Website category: sports
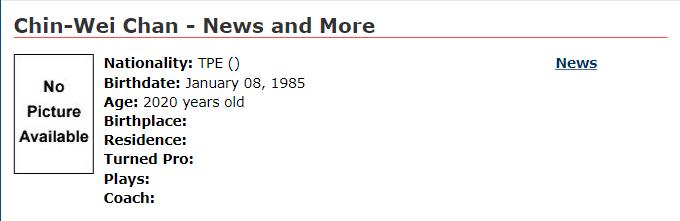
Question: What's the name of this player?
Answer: Chin

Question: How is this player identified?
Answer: Chin

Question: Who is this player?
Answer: Chin

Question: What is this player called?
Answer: Chin

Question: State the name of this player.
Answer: Chin

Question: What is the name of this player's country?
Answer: TPE

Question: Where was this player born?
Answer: TPE

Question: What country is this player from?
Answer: TPE

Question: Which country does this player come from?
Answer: TPE

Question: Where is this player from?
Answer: TPE

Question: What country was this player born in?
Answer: TPE

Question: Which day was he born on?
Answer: January 08, 1985

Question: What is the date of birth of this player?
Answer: January 08, 1985

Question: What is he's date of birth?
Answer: January 08, 1985

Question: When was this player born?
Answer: January 08, 1985

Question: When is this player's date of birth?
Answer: January 08, 1985

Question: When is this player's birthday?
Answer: January 08, 1985

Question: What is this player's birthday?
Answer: January 08, 1985

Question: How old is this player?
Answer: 2020 years old

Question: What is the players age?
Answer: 2020 years old

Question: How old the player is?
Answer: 2020 years old

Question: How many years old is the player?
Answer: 2020 years old